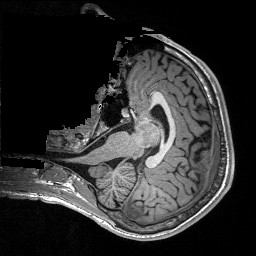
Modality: T1w
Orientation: axial
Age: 19
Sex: male
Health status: healthy
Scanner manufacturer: siemens
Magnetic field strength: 3 T
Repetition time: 3.2 s